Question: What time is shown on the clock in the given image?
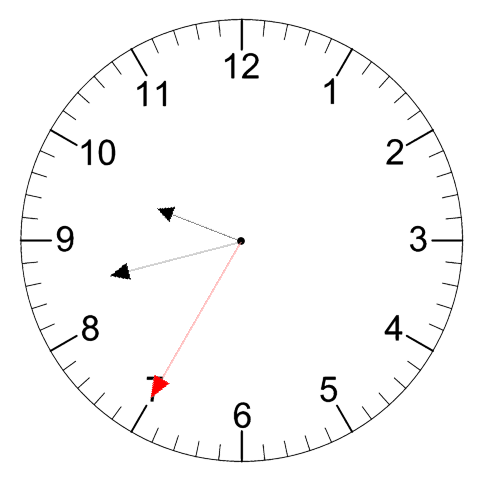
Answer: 09:42:35